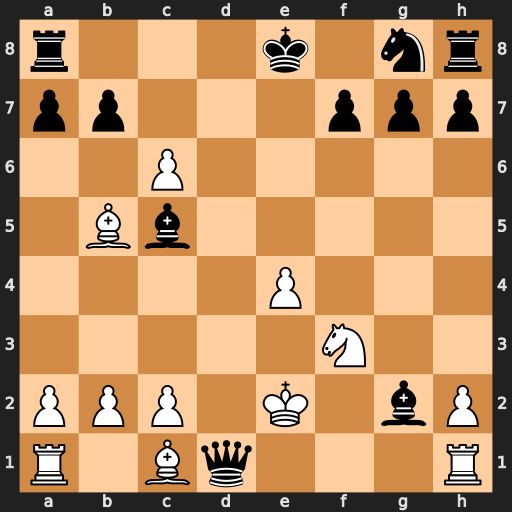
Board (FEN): r3k1nr/pp3ppp/2P5/1Bb5/4P3/5N2/PPP1K1bP/R1Bq3R
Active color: w
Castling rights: kq
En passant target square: -
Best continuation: Rxd1 Bxf3+ Kxf3